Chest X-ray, AP view. Patient: 66 years old, sex M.
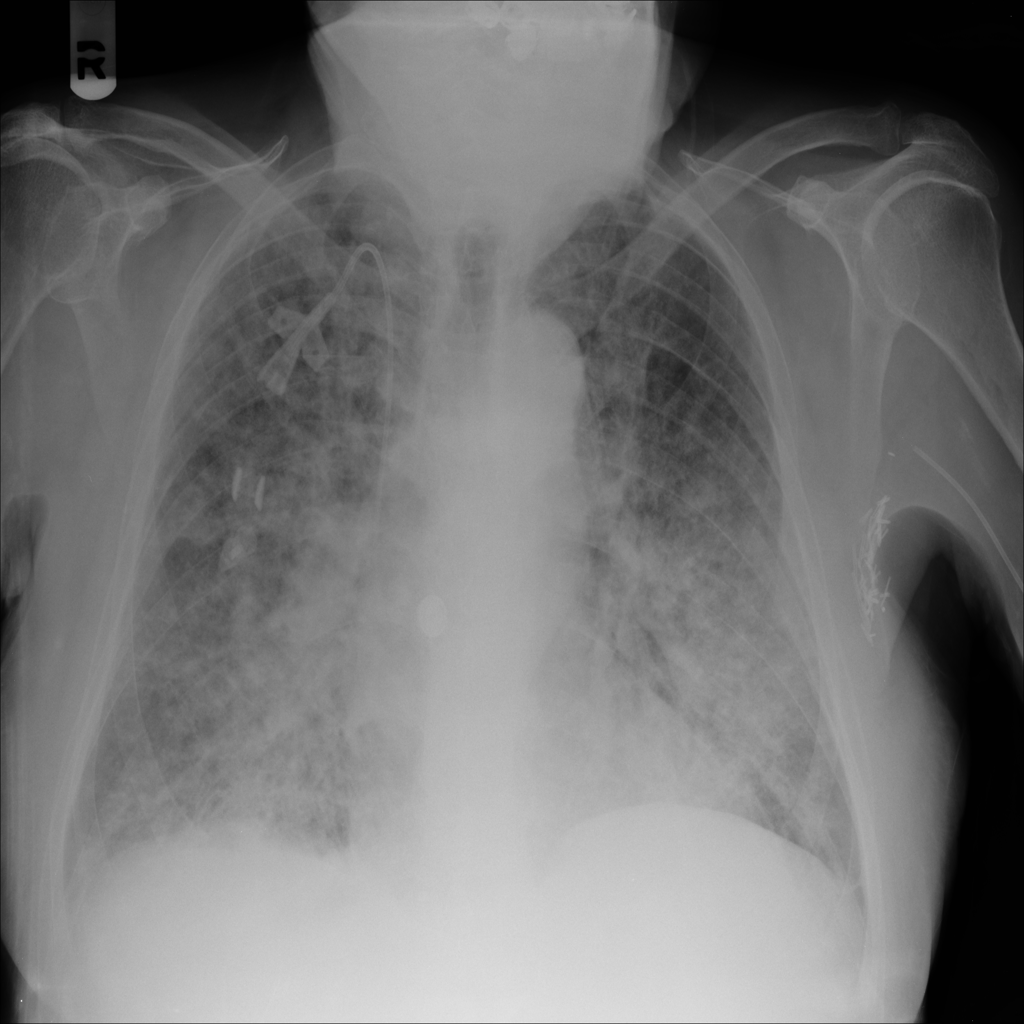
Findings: Infiltration